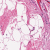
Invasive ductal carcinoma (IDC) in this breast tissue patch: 0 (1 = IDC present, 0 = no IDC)